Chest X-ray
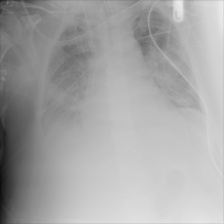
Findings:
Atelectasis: negative
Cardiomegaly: negative
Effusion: negative
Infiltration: negative
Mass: negative
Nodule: negative
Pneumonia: negative
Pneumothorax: negative
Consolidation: negative
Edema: negative
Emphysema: negative
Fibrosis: negative
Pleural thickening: negative
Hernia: negative